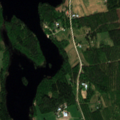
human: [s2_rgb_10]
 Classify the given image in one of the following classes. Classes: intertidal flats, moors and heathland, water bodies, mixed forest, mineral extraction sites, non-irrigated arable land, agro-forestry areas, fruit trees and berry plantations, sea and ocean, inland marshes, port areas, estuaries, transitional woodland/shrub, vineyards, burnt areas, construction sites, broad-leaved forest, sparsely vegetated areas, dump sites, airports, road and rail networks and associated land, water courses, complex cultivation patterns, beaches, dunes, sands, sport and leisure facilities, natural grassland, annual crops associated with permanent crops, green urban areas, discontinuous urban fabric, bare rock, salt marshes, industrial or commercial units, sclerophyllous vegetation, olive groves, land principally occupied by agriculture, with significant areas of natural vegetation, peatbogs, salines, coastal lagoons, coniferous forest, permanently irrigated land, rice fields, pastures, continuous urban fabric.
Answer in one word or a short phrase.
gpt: land principally occupied by agriculture, with significant areas of natural vegetation, coniferous forest, mixed forest, water bodies